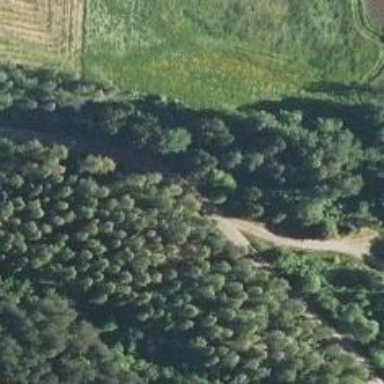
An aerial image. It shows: Unclassified road.